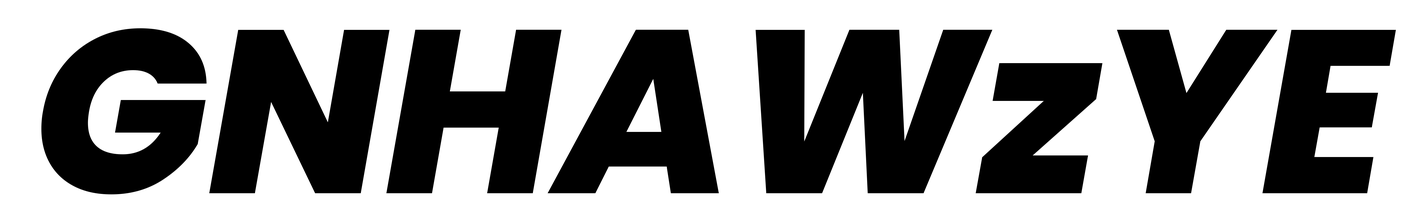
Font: Poppins-ExtraBoldItalic